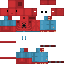
A male human skin with medium skin, wearing brown long hair dressed in a red hoodie and red pants, featuring a closed mouth.